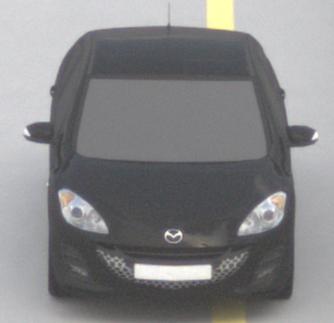
Make: Mazda
Model: 3 1.6
Detailed model: 3 (BL)
Model produced from: 2009/05
Model produced until: 2010/12
Doors: 5
Color: black
Road condition: dry road
Daytime: midday
Contrast: low contrast